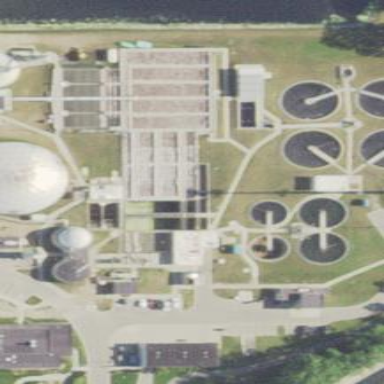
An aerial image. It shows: View of wastewater plant.